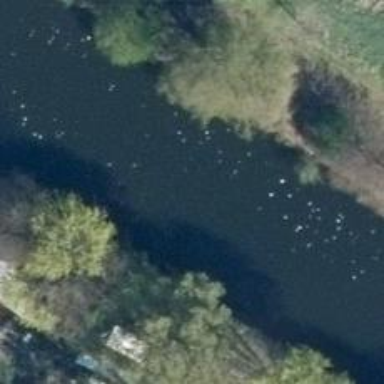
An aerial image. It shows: Canal with riverbanks.